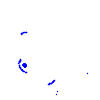
Particle: electron